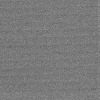
Atmospheric dust classification: dusty